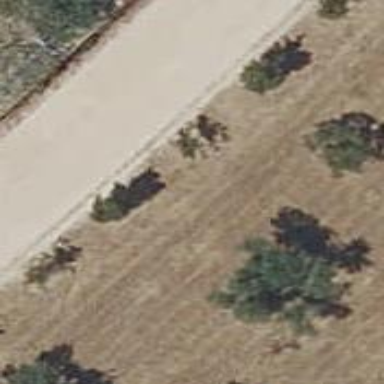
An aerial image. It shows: Row of trees in natural setting.